Brain MRI study timepoint: followup_recurrence
T1CE (contrast-enhanced T1) slice:
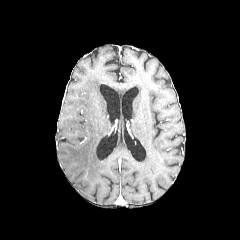
T2-FLAIR slice:
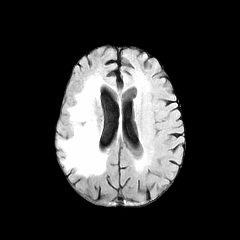